Question: I would like to make a scattered stars and plot multiple spheres on top of it? I tried doing this:
'''
x = rand(100,1); y = rand(100,1); z = rand(100,1);
scatter(x,y,z,'c*')
'''
After this I tried plotting sphere but the sphere pushes the stars to the side. How do I fix this?
'''
vec = [1;1;1]; rads = 1;
[x y z] = sphere;
x = rads*x+vec(1); y = rads*y+vec(2);
z = rads*z+vec(3);
surf(x, y, z, 'Edgecolor', 'none')
colormap colorcube
'''

As you can see it pushed the stars to the side
Thank you.
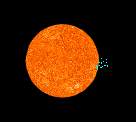
Answer: Its pushing the scatter plot to the side because the range of the 'stars' is '[0 1]' because the command 'rand(...)' generates values between 0 and 1. On the other hand, the sphere goes from 0 to 2 in all 3 directions.
To fix the problem, you can simply multiply the data used to generate the scatter plot by 2, so they will be in the range '[0 2]'.
Doing so results in the following:

And the code. Note that I used 'scatter3' instead of 'scatter'.
'''
clear
clc
close all
xs = 2*rand(100,1); ys = 2*rand(100,1); zs = 2*rand(100,1);
hScatter = scatter3(xs,ys,zs,'c*')
hold on
vec = [1;1;1]; rads = 1;
[x y z] = sphere;
x = rads*x+vec(1); y = rads*y+vec(2);
z = rads*z+vec(3);
surf(x, y, z, 'Edgecolor', 'none')
colormap colorcube
rotate3d on
'''